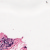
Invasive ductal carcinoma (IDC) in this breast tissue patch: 0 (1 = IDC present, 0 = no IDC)